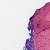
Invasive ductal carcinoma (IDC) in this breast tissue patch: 0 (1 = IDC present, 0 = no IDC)